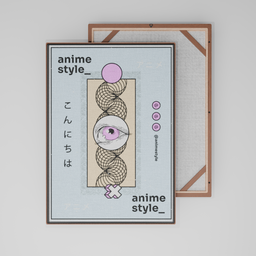
Label: decoration